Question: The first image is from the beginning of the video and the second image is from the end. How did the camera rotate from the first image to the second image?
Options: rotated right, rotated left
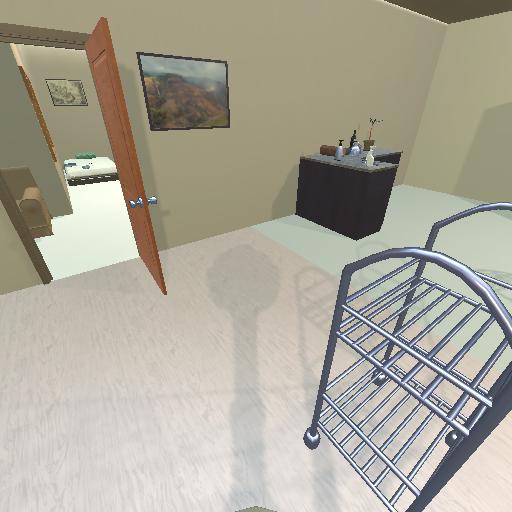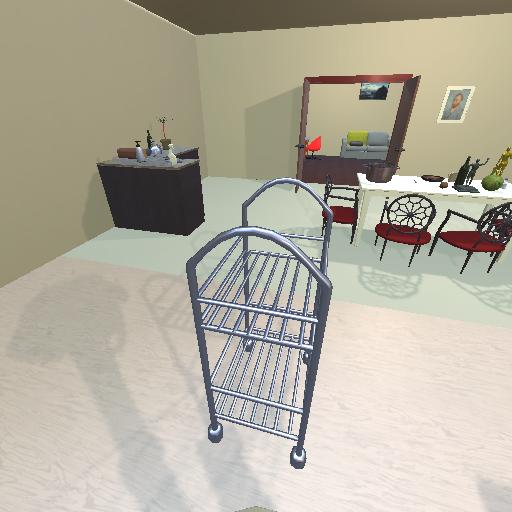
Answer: rotated right